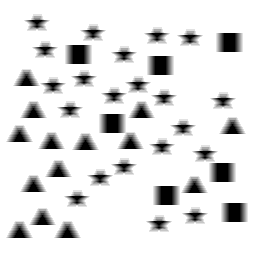
Squares: 7
Triangles: 14
Stars: 21
Total shapes: 42